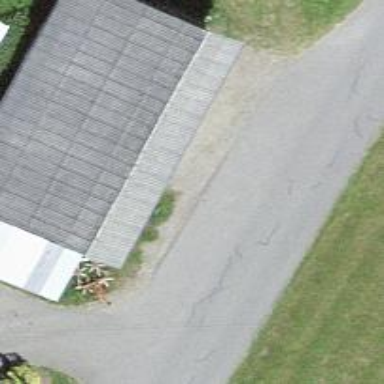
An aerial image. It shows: Barn.